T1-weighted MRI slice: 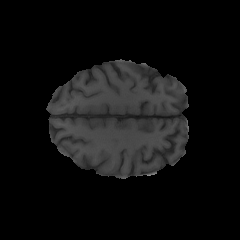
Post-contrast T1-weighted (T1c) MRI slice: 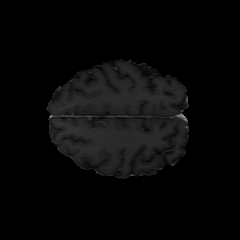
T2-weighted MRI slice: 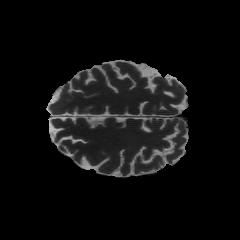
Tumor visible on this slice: no